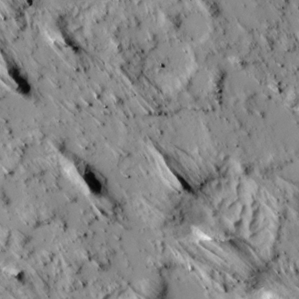
Label: non_frost